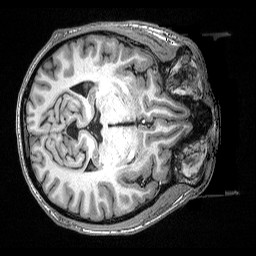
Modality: T1w
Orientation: axial
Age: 40
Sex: male
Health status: ill
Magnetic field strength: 3 T
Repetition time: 2.53 s
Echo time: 0.00331 s